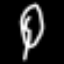
Label: leaf